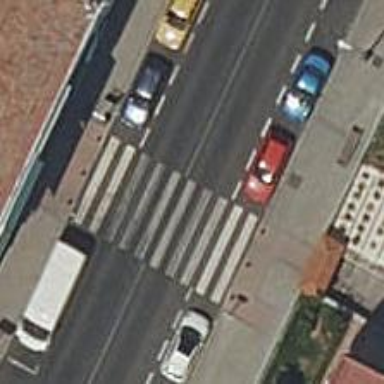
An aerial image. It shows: Set of steps on the road.